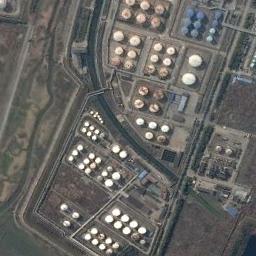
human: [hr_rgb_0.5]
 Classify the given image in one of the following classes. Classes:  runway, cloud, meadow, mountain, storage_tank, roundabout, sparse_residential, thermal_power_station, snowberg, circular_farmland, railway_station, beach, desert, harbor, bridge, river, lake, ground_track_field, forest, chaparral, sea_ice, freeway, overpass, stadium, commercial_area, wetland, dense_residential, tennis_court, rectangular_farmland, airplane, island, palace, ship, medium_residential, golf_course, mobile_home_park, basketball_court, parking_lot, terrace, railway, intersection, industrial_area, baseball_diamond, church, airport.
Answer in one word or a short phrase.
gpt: storage_tank